Interaction volume radius: 5 \u00c5
Interaction volume height: 15 \u00c5
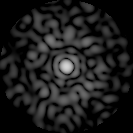
Disorder parameter: 0.8554